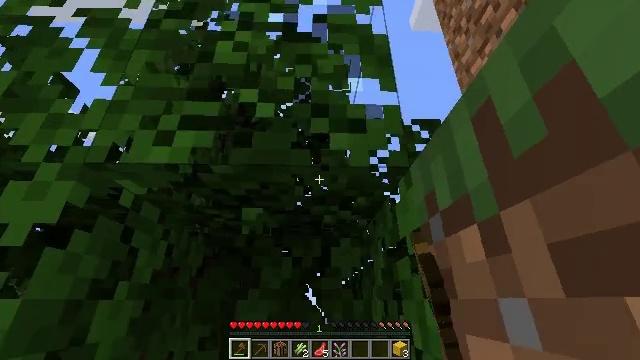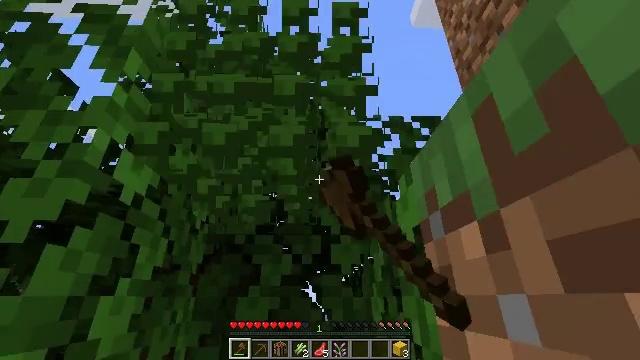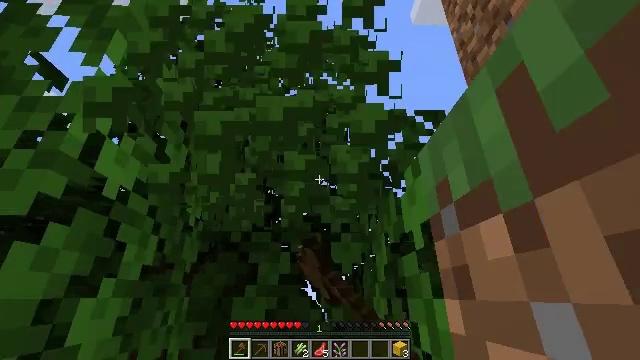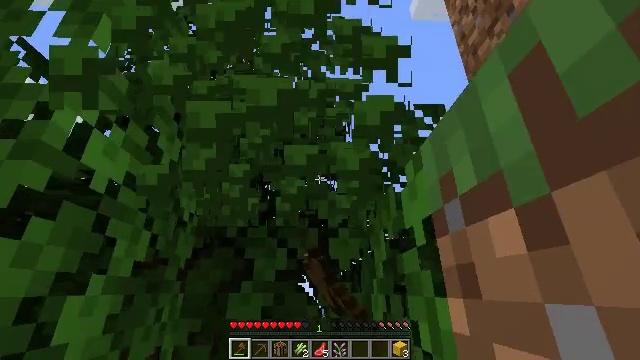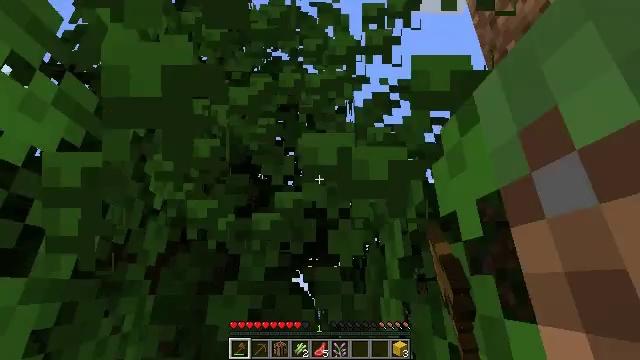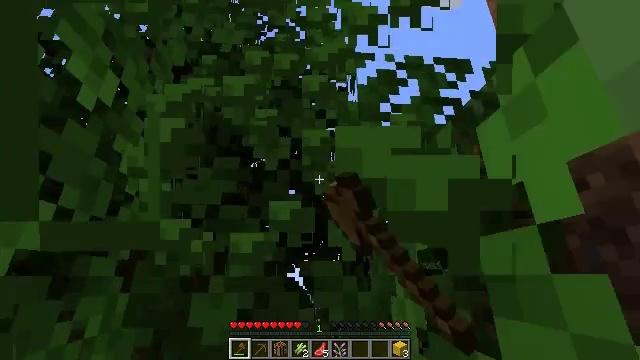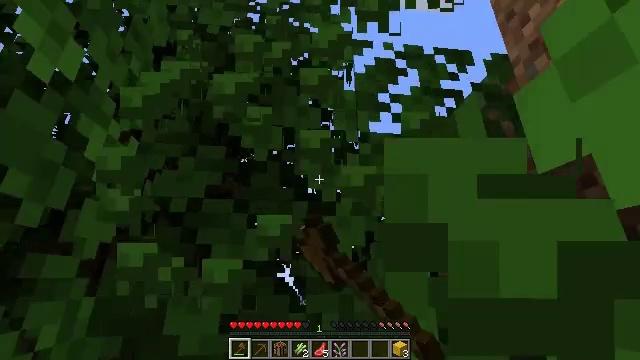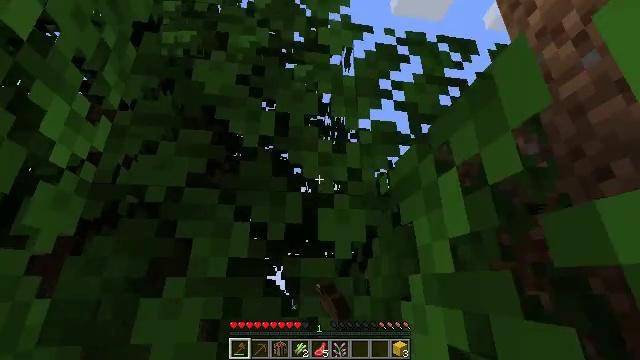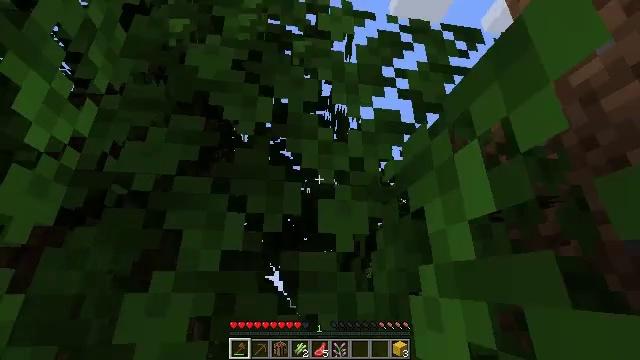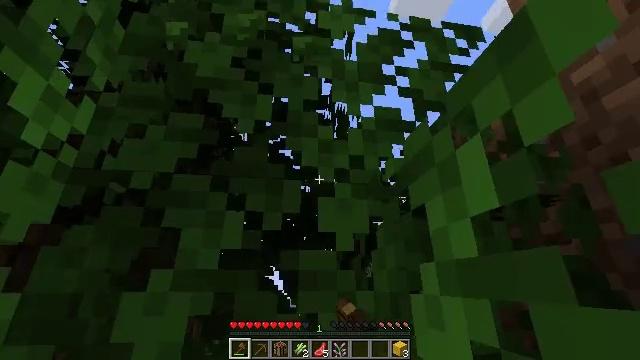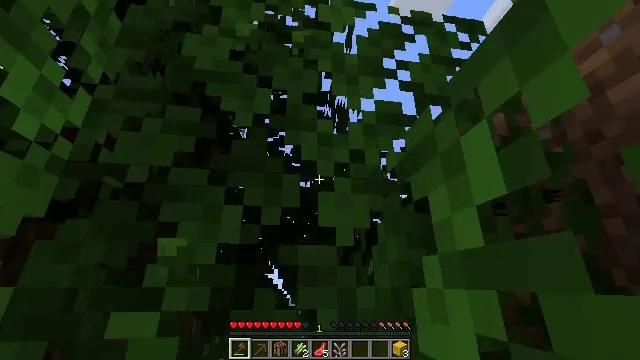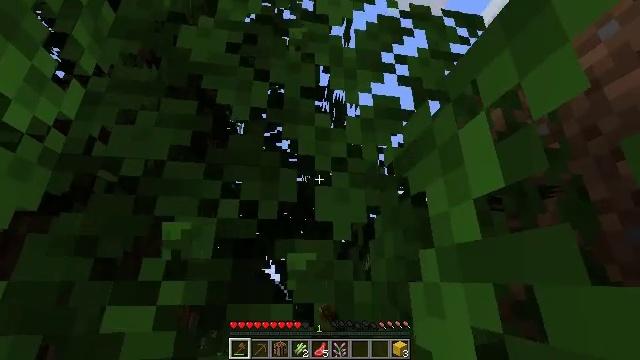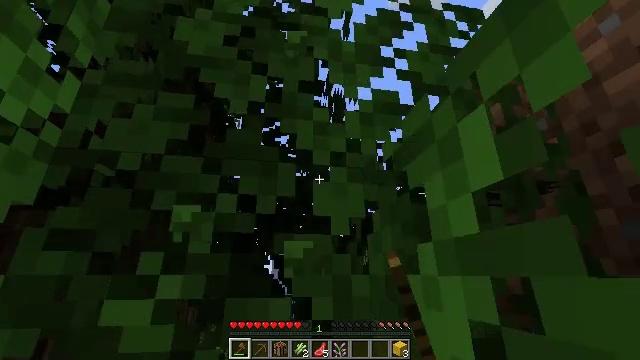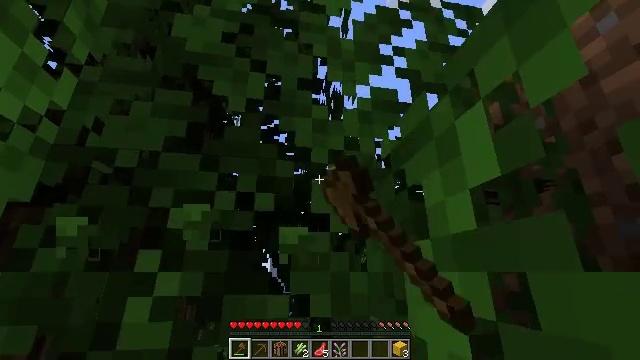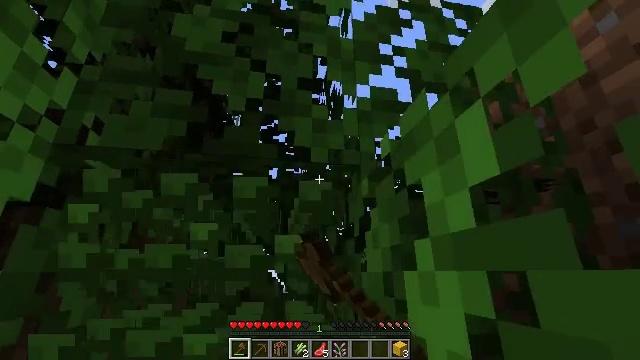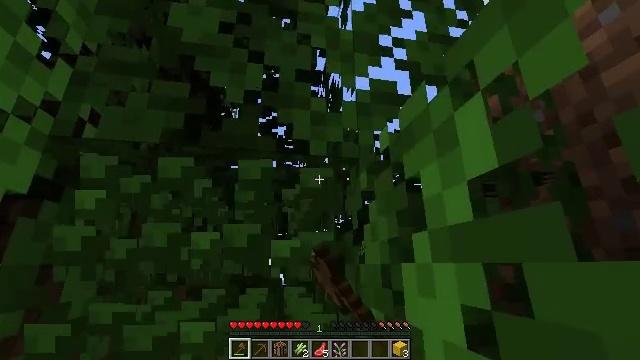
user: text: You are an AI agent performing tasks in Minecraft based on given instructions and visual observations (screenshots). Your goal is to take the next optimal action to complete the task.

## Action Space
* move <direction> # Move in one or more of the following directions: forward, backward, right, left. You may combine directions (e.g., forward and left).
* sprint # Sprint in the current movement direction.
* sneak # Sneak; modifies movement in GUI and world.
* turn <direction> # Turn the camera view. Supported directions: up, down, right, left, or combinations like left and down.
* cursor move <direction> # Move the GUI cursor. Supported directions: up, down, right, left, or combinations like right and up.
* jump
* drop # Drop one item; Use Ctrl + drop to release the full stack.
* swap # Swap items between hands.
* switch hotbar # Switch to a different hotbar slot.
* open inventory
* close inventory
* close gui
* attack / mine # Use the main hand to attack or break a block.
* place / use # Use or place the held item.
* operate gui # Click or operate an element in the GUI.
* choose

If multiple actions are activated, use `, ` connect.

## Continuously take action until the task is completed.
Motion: motion action
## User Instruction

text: Remove oak leaves from branches.
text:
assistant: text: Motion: attack / mine
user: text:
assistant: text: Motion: move forward, attack / mine
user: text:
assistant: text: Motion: move forward, attack / mine
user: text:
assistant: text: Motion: move forward, turn right and down, attack / mine
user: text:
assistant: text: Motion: move forward, turn right and down, attack / mine
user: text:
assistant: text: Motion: turn right, attack / mine
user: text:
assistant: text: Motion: turn right, attack / mine
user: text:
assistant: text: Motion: attack / mine
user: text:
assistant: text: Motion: attack / mine
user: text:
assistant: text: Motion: attack / mine
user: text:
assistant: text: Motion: attack / mine
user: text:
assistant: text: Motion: attack / mine
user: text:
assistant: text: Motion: attack / mine
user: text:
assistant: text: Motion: attack / mine
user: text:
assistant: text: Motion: turn down, attack / mine
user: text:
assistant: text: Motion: attack / mine
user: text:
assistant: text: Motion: turn up, attack / mine
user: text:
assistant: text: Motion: move left, turn right and up, attack / mine
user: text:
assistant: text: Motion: move left, turn right and up, attack / mine
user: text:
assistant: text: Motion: move forward and move left, attack / mine
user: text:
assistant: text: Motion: move forward, attack / mine
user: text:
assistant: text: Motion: move forward, attack / mine
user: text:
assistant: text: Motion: attack / mine
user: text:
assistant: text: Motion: attack / mine
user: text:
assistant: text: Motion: attack / mine
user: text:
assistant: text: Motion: attack / mine
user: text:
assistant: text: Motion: attack / mine
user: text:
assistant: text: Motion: turn right, attack / mine
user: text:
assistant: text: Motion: turn right, attack / mine
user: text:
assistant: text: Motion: turn right and up, attack / mine